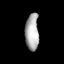
Tissue: lung
Cell type: Epithelial cells
Senescence score: 0.5589
Nuclear area (px): 491
Mean DAPI intensity: 172.517